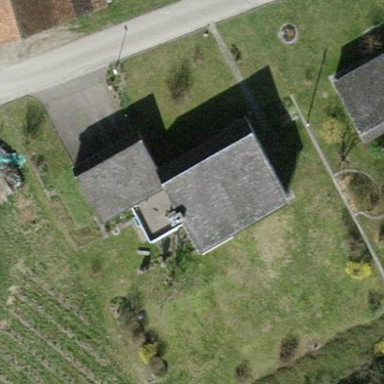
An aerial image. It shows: Saltbox-shaped roof house.